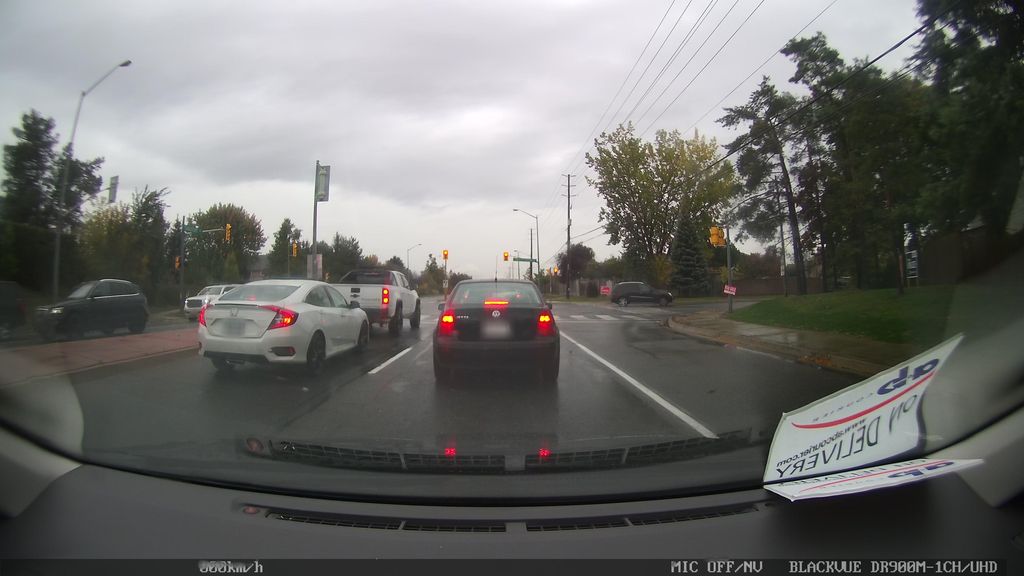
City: toronto